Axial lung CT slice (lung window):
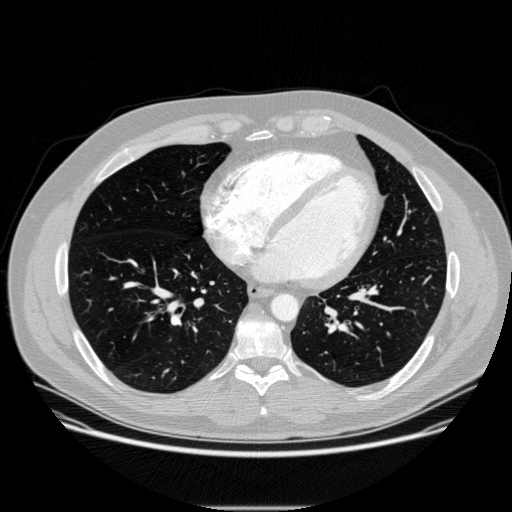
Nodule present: no